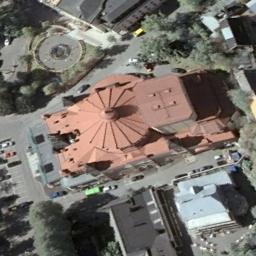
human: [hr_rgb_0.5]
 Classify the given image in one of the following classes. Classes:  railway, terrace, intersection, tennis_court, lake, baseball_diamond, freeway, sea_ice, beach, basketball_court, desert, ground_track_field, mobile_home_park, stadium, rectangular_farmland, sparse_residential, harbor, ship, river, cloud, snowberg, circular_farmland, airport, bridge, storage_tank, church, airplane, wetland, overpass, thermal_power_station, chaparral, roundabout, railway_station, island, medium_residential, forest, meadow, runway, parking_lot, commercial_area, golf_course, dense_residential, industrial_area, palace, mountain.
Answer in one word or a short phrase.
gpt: church